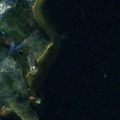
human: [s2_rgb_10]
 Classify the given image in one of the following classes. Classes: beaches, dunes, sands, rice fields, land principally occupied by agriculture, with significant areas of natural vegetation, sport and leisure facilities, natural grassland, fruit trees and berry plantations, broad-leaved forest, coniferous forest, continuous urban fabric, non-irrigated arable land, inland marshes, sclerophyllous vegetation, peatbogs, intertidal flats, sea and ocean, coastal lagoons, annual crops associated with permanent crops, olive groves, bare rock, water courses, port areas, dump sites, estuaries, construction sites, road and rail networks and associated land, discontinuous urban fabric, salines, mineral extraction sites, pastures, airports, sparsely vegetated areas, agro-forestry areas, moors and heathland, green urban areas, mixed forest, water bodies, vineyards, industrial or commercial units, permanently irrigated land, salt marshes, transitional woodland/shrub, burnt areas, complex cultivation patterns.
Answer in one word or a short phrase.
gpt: coniferous forest, water bodies